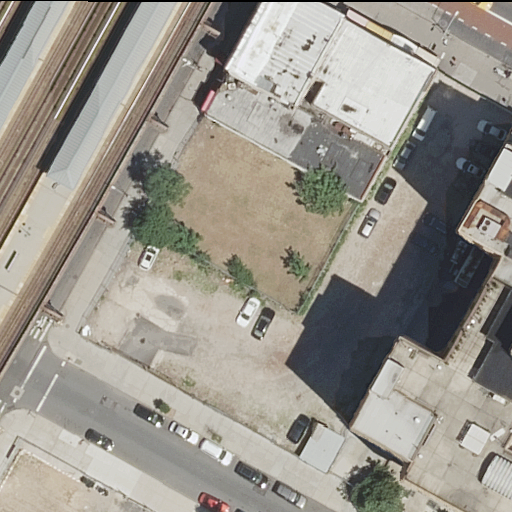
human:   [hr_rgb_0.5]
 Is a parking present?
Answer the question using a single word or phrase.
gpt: yes

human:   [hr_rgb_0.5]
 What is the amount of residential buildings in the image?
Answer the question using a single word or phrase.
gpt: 5

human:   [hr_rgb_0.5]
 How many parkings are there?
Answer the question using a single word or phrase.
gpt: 1

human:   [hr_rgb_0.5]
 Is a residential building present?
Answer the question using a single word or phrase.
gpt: yes

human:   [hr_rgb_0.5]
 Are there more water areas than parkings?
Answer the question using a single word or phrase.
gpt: no

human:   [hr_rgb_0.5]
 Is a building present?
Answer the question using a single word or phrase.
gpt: yes

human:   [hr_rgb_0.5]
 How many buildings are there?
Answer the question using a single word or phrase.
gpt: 5

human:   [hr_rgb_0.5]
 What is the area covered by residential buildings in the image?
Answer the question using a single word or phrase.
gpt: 2122m2

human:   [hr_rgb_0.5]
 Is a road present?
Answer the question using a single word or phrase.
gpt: yes

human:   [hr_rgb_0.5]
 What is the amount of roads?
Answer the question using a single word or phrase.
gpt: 5

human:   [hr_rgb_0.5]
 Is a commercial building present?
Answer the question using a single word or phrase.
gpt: no

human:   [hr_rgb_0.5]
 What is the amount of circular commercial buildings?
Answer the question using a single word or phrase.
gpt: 0

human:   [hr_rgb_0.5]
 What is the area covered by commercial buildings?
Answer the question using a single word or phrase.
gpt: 0m2

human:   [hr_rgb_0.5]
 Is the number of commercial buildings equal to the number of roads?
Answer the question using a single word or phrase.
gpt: no

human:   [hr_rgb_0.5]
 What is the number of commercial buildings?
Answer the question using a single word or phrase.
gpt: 0

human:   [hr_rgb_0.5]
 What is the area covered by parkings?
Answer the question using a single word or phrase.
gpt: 250m2

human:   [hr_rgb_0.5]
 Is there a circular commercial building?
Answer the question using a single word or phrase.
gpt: no

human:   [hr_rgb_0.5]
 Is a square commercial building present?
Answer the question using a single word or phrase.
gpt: no

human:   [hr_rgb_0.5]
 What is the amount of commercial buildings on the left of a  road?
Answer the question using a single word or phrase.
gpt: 0

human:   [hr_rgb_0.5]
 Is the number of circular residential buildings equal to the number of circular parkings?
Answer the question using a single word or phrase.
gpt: yes

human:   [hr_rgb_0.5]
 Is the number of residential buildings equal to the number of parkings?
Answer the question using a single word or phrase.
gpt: no

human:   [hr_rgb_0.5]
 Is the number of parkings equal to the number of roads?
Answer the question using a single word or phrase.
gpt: no

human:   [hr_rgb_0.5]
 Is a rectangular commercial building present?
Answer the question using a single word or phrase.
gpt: no

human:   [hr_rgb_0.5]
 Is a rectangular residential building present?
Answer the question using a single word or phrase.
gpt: yes

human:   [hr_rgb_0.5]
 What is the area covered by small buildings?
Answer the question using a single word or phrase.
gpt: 0m2

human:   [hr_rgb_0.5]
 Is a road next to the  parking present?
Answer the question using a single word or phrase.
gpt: yes

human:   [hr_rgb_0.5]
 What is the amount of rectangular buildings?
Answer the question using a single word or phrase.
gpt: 2

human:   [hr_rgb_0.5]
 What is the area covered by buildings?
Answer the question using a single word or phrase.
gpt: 2122m2

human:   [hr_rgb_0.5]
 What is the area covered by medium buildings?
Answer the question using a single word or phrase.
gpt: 1062m2

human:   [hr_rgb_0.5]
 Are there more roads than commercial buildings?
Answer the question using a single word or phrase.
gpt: yes

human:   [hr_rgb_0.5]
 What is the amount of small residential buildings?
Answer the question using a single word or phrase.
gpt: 0

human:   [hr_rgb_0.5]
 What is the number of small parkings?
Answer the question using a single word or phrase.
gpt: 0

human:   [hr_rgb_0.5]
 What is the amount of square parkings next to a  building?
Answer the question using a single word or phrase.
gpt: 0

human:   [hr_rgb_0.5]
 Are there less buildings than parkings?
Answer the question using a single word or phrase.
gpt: no

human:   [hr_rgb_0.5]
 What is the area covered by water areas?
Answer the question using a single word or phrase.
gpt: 0m2

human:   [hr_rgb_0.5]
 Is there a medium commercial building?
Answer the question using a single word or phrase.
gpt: no

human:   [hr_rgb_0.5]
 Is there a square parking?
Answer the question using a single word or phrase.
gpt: no

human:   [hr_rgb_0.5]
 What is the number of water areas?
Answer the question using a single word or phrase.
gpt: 0

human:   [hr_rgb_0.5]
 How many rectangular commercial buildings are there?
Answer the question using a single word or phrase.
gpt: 0

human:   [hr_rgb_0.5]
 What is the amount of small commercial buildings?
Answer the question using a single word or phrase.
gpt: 0

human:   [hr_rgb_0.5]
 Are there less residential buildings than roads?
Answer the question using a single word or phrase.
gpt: no

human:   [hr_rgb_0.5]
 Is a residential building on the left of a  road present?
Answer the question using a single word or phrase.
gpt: no

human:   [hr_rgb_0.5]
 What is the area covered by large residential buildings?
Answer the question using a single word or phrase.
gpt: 1060m2

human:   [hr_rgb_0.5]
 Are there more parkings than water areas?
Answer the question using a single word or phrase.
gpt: yes

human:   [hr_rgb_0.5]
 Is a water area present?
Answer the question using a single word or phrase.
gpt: no

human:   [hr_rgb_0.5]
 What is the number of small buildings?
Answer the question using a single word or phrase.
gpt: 0

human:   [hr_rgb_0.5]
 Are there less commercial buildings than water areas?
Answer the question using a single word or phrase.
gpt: no

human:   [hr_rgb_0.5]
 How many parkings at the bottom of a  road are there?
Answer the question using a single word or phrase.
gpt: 1

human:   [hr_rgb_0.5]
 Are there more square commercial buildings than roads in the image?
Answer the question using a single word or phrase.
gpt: no

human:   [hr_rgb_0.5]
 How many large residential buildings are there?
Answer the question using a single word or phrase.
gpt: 1

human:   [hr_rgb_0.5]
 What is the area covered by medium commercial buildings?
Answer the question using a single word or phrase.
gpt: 0m2

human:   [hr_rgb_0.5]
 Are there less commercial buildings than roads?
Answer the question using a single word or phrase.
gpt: yes

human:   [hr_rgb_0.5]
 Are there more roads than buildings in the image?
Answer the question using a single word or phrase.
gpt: no

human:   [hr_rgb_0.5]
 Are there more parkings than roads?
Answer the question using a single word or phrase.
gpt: no

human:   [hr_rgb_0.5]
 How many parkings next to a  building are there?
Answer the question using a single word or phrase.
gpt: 1

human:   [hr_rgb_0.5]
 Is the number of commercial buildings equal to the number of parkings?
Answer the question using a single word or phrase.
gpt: no

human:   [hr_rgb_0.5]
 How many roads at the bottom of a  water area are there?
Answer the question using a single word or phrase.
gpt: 0

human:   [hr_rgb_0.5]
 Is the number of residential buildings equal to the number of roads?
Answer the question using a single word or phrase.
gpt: yes

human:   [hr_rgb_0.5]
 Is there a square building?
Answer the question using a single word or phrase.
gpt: no

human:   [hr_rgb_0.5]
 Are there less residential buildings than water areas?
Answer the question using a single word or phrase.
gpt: no

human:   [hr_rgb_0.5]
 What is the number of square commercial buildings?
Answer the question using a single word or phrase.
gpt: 0

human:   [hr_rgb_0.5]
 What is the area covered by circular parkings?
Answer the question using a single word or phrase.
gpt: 0m2

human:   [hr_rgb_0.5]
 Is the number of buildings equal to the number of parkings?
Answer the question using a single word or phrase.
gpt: no

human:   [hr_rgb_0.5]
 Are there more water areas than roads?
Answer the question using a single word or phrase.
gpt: no